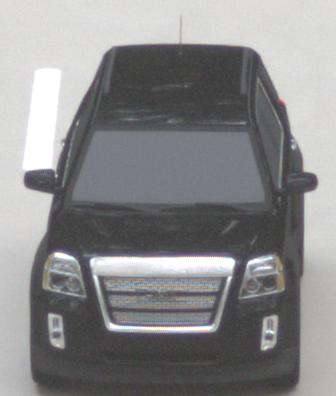
Make: GMC
Model: Terrain
Detailed model: Gen. 1
Model produced from: 2009
Model produced until: 2017
Doors: 5
Color: black
Road condition: dry road
Daytime: sunrise or sunset
Contrast: medium contrast